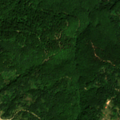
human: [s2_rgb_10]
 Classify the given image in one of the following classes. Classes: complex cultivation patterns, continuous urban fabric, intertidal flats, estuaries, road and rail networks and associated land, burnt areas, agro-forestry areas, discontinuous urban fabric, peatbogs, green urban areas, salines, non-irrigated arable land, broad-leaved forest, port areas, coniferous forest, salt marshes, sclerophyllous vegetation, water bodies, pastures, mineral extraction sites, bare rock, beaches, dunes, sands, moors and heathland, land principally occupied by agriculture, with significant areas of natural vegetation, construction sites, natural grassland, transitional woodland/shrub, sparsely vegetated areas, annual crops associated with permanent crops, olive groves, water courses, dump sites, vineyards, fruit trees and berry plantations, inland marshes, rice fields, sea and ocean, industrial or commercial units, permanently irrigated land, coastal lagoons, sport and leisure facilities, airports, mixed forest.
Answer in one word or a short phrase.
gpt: broad-leaved forest, transitional woodland/shrub